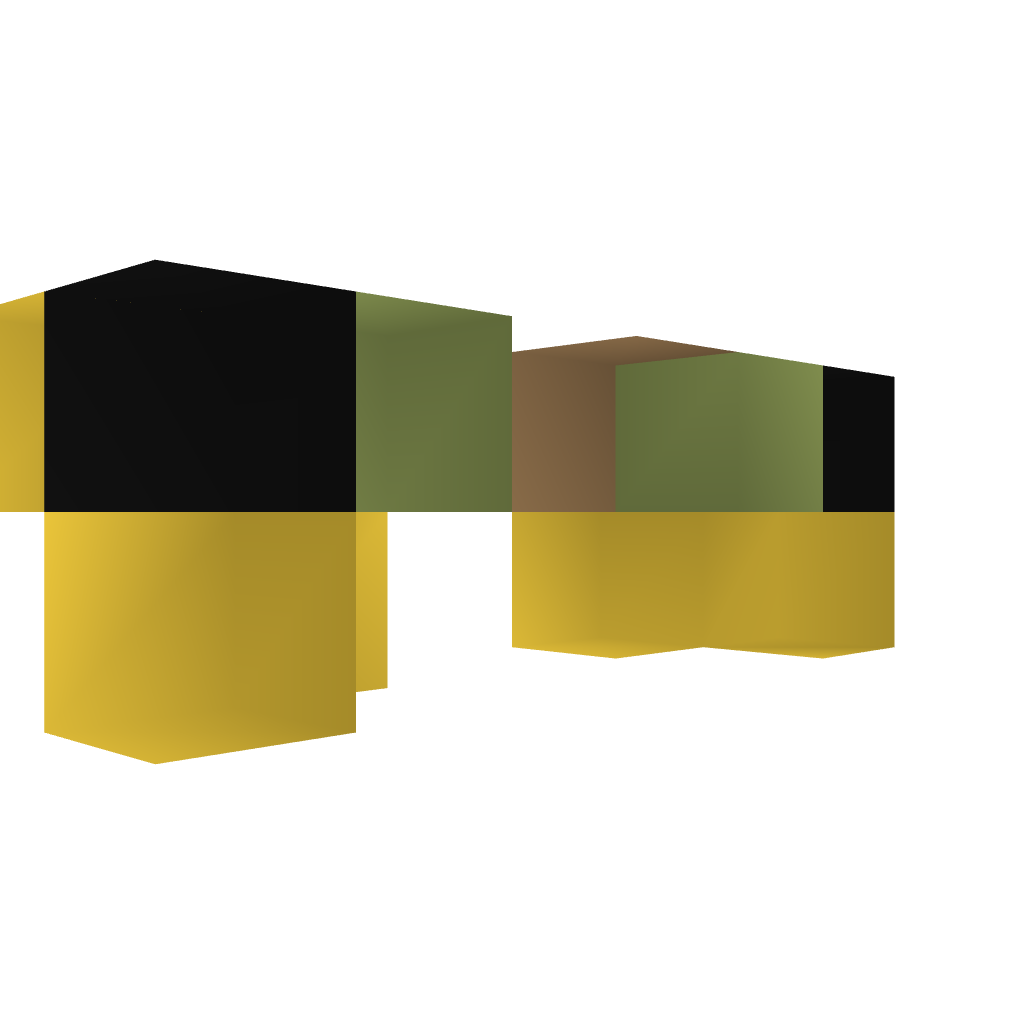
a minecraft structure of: Clock Timer (Small)